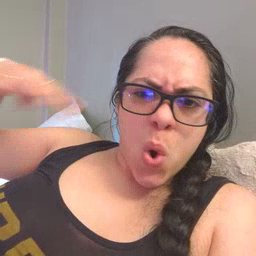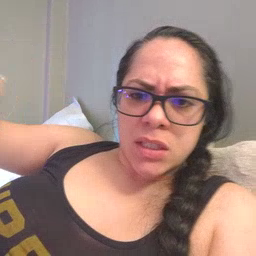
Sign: noisy